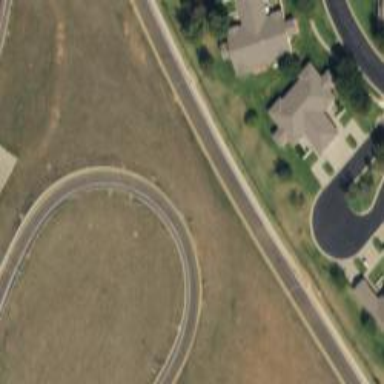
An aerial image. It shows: Secondary link road with asphalt surface.